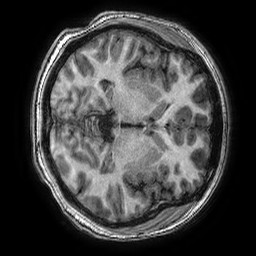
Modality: T1w
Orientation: axial
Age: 17
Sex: female
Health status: ill
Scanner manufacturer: ge
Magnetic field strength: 3 T
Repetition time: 0.0077 s
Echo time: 0.003436 s